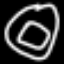
Label: donut